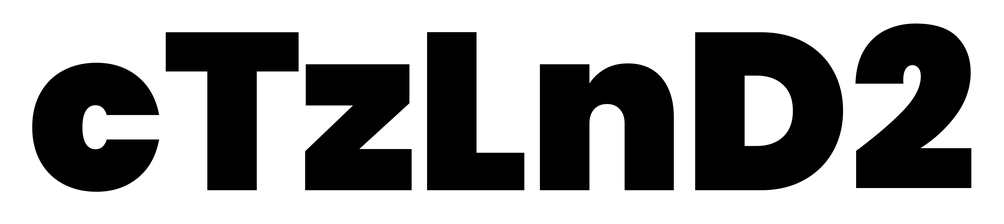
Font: Poppins-Black